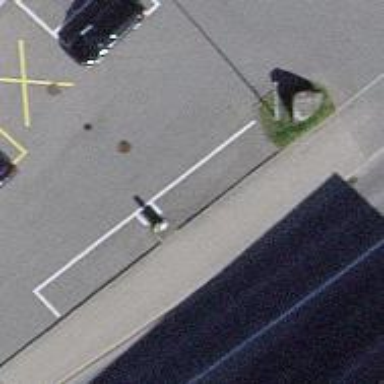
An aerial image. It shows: Charging station.